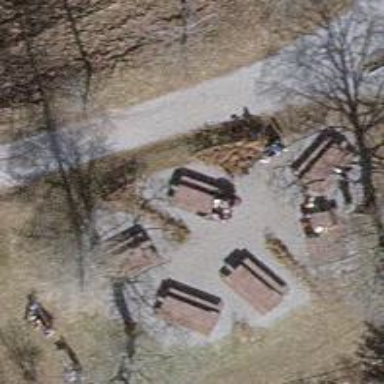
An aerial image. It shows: Picnic table located in leisure land area.